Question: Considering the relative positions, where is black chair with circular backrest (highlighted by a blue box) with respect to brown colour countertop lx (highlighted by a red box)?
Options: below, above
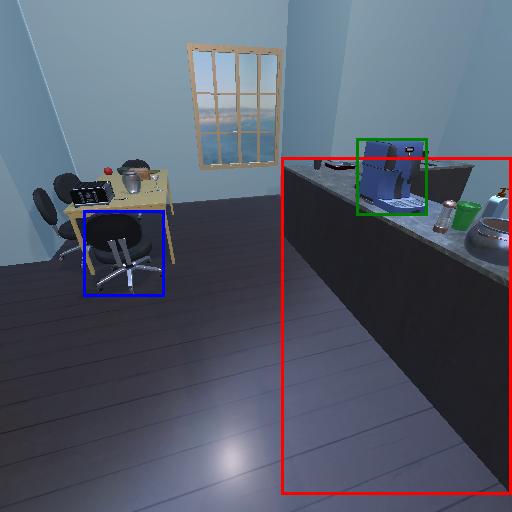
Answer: below